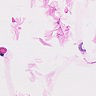
Metastatic tissue present: no